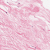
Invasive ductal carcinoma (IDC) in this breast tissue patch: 0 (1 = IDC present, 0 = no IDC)